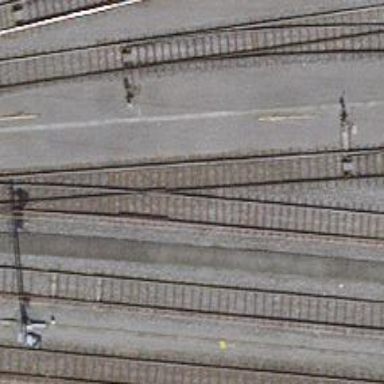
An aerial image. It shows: Rail yard with electrified contact lines for railway operations.